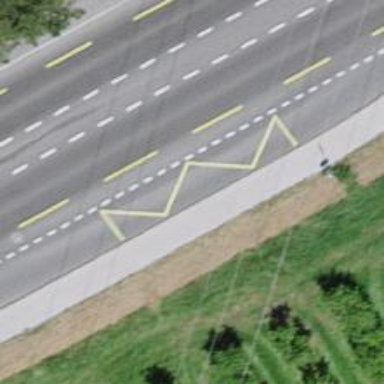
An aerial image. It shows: Bus stop with platform for public transport.